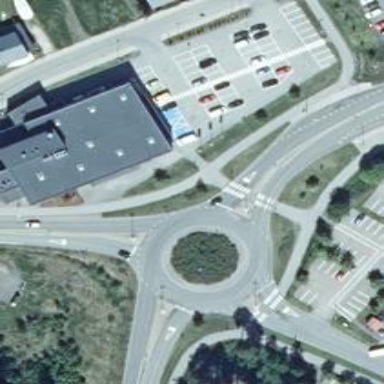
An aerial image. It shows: Tertiary road with asphalt surface leading to roundabout.